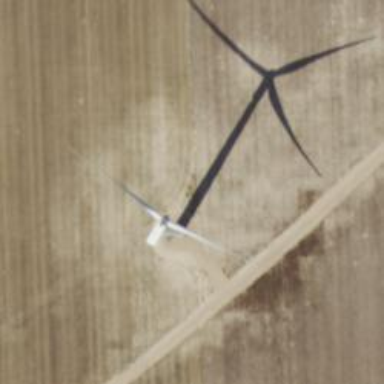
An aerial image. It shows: Wind generator using wind turbines of horizontal axis.